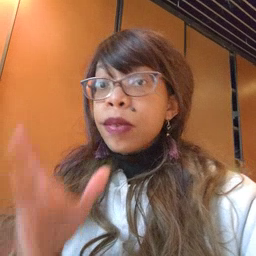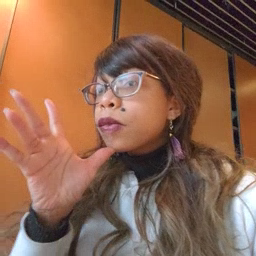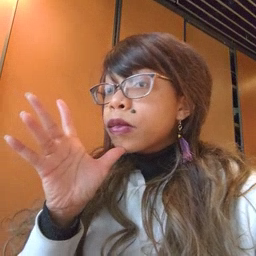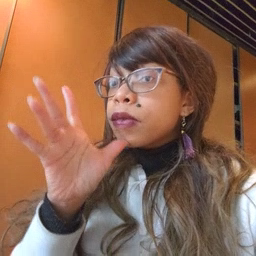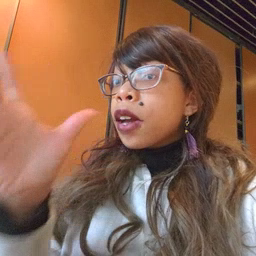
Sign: grandma